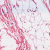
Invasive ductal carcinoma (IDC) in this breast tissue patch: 0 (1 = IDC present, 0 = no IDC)